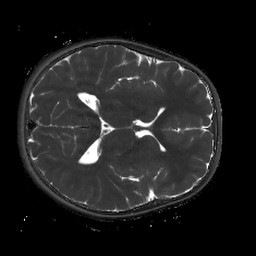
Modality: T2map
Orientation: axial
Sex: male
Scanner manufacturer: siemens
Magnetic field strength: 3 T
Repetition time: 4 s